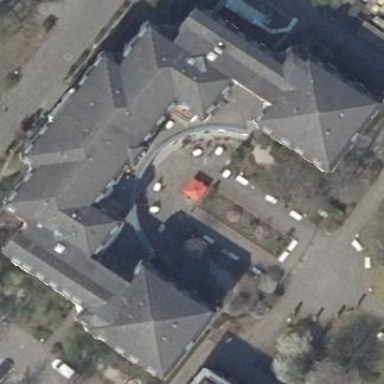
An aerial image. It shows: Nursing home building.